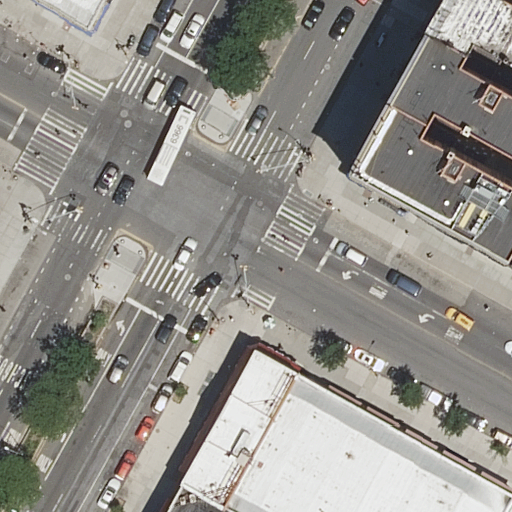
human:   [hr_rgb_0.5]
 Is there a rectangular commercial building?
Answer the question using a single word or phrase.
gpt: no

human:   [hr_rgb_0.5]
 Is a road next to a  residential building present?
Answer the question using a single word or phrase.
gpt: yes

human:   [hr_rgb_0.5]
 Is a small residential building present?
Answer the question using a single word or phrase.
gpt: yes

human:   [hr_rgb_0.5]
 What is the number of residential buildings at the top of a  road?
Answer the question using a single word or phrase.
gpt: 4

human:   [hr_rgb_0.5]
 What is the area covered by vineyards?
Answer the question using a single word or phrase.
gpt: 0m2

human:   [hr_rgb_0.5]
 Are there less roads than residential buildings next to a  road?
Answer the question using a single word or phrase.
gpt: no

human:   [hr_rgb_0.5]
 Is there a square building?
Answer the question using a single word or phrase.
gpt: no

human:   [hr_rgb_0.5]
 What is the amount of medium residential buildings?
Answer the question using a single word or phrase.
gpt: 3

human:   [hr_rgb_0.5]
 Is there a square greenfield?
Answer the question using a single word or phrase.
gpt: no

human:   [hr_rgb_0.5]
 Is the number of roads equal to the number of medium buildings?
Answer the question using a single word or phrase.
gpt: no

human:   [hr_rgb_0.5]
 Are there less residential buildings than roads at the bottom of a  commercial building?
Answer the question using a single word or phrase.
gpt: no

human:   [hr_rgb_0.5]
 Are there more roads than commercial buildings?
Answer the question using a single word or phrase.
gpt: yes

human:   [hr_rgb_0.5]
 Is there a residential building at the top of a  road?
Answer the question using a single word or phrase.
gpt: yes

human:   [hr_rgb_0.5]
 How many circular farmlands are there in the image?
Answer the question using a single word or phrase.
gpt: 0

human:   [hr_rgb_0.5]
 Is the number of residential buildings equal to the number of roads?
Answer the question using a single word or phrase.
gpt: no

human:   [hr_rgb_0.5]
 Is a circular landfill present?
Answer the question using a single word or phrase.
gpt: no

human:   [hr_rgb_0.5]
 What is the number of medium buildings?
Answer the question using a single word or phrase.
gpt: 3

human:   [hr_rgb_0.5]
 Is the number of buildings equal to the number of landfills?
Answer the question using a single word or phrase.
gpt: no

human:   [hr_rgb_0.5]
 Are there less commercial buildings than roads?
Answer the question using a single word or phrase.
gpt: yes

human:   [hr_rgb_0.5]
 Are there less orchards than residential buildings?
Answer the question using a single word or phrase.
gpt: yes

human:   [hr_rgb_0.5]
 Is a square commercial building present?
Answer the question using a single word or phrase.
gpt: no

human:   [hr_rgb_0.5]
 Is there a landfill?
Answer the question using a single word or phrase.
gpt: no

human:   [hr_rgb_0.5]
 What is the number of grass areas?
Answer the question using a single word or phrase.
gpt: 0

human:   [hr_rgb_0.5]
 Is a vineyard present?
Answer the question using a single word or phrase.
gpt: no

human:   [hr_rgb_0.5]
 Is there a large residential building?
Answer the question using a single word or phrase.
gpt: no

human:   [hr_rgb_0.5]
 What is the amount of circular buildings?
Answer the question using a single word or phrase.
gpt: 0

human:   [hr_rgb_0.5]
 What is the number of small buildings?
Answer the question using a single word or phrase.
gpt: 3

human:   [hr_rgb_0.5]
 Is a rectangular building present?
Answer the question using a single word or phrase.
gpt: yes

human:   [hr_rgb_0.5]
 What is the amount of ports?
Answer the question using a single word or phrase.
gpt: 0

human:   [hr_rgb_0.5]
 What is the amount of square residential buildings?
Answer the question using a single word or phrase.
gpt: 0

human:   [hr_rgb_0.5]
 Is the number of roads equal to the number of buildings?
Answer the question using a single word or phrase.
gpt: no

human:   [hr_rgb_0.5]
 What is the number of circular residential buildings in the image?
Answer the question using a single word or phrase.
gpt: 0

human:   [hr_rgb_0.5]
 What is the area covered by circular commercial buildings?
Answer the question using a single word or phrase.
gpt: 0m2

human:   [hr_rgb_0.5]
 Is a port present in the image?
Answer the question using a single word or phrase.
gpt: no

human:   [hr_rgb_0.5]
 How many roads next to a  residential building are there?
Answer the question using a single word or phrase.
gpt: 9

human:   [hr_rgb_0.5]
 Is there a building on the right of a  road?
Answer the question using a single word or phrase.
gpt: yes